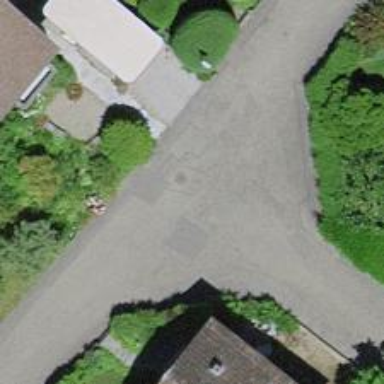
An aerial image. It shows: Asphalt road designated as living street.